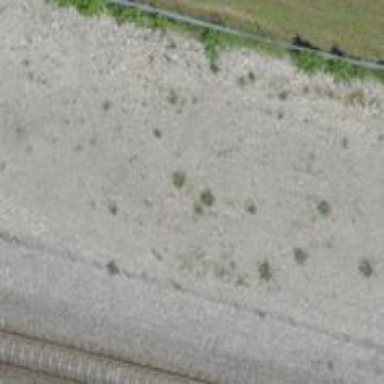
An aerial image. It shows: Abandoned railway spur with one track.